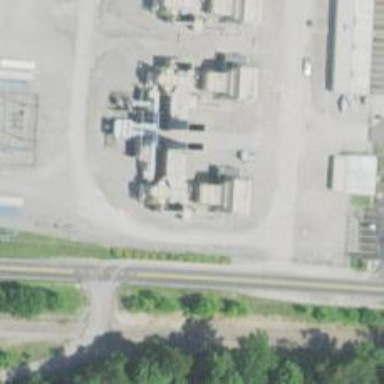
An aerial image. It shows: Gas turbine generator powered by gas.